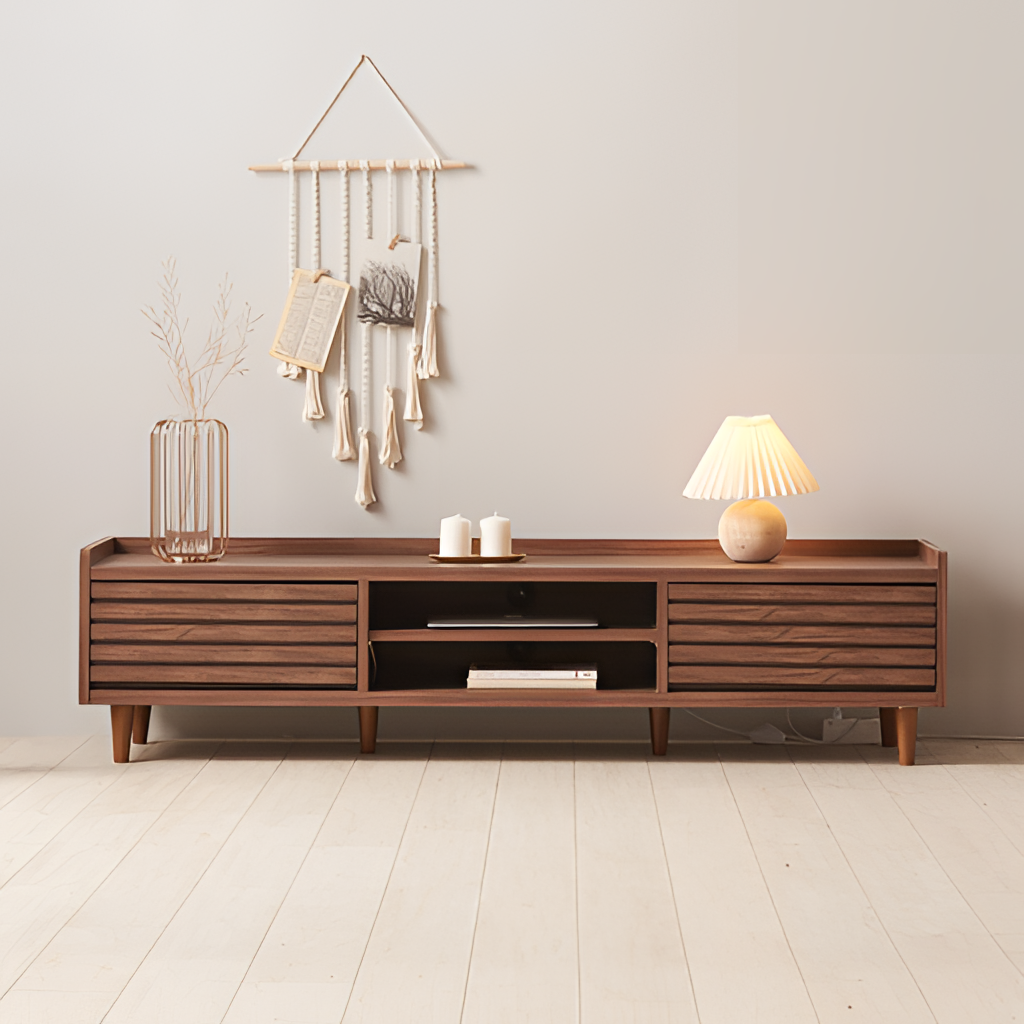
brown wood media console, living room, minimalist, wood flooring, with plank pattern, paint wallpaper, with solid pattern